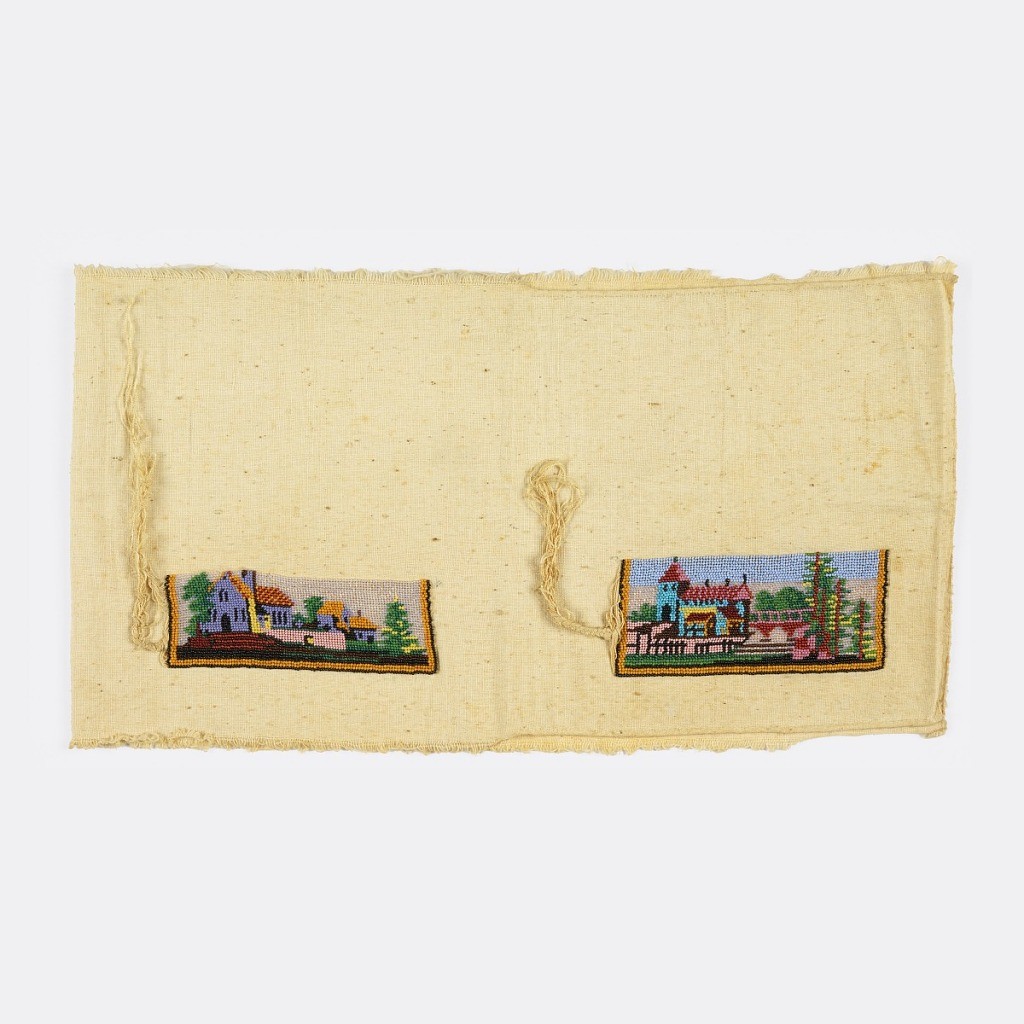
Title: Textile with bead embroidery
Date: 19th century
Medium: cotton, glass beads Technique: plain weave foundation with bead embroidery
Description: Fragment of cloth with two panels showing landscapes worked in colored beads.